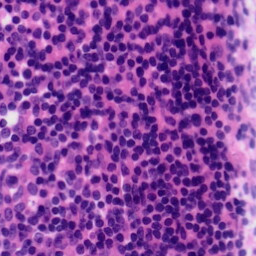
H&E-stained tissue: Tonsil